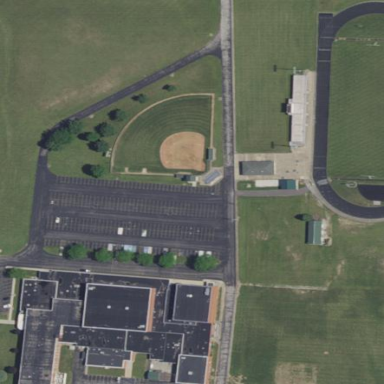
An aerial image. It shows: School.